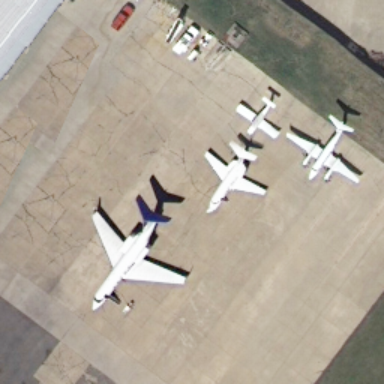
Four airplanes are parked at the airport .